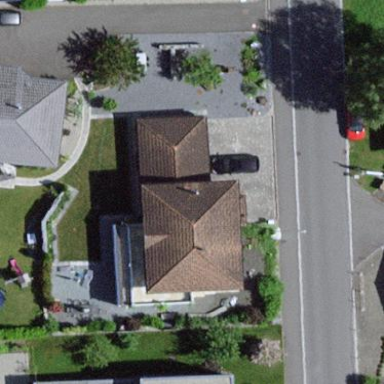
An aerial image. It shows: Detached building.